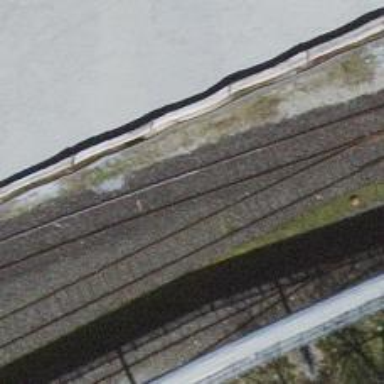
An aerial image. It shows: Single-track railway spur.